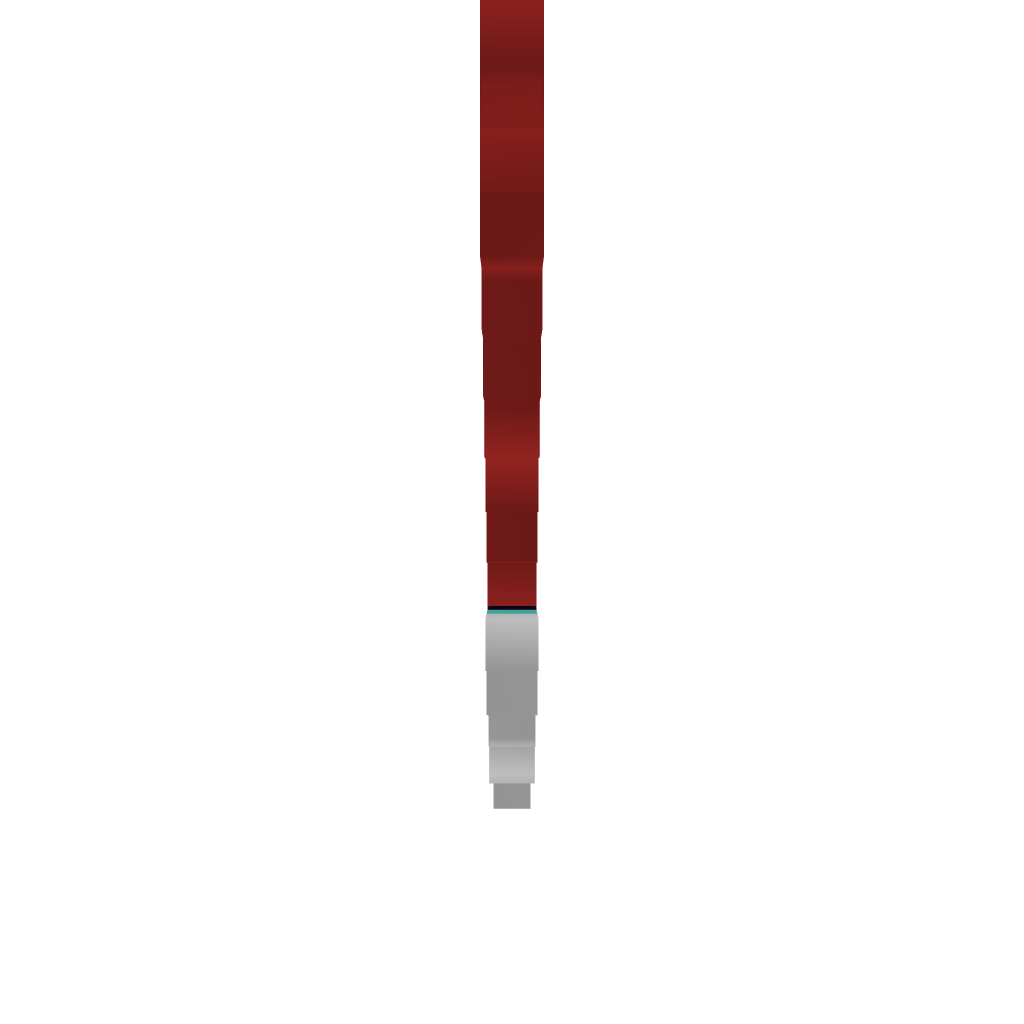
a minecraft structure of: Angel Sword